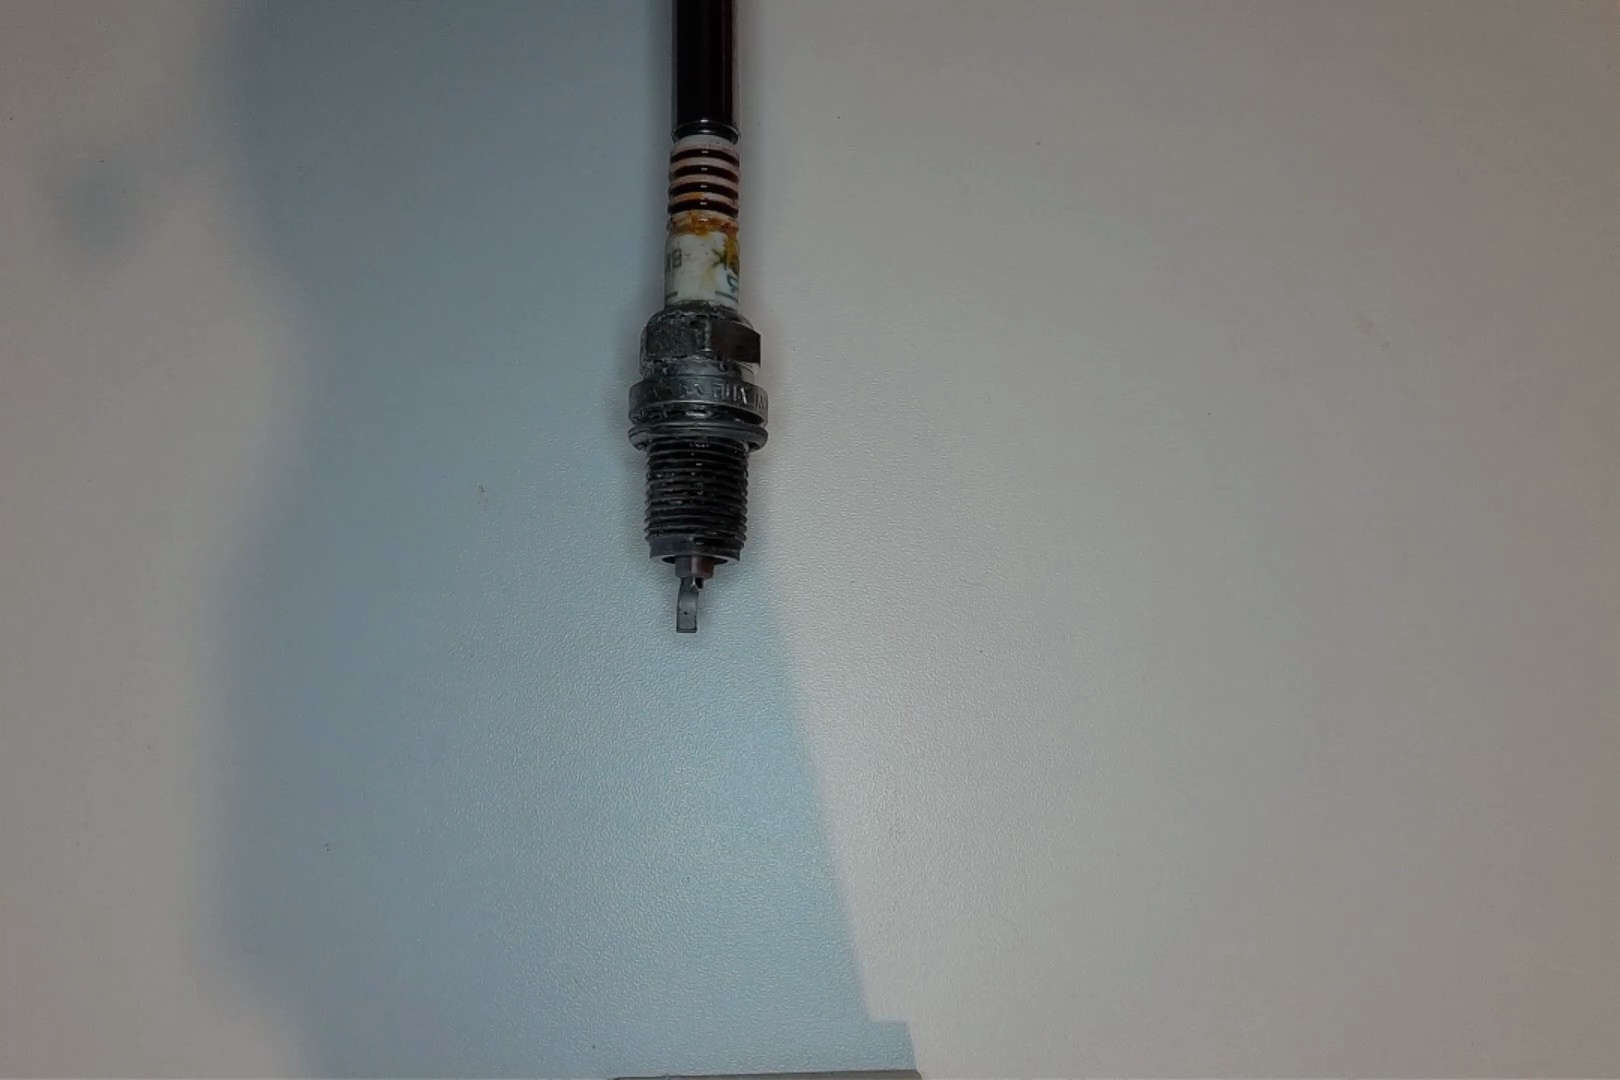
Label: anomaly